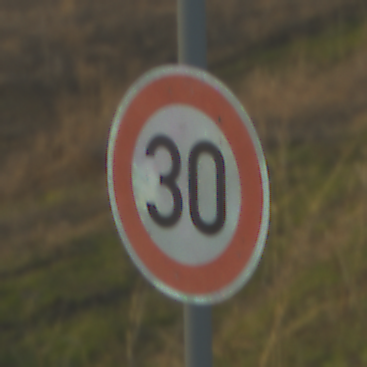
Verkehrszeichen: Geschwindigkeit30
Umgebung: Outdoor, Nature
Tageszeit: SunriseSunset
Wetter: PartlyCloudy
Licht: Natural
Jahreszeit: NotSpecified
Kontrast: MediumContrast